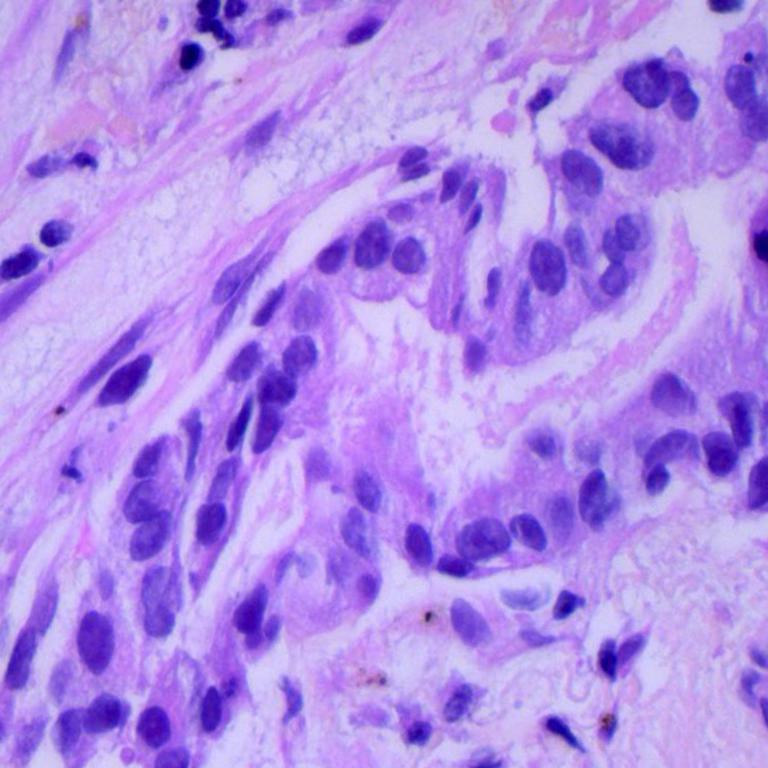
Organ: lung
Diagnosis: adenocarcinomas